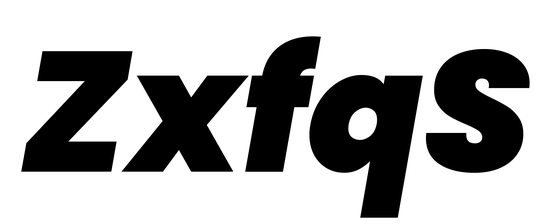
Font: Poppins-BlackItalic